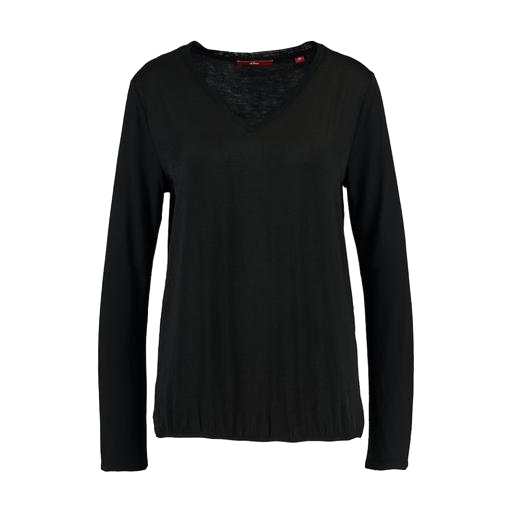
black v-neck top only macy, black long-sleeved jersey top, black long-sleeve v-neck top, white background